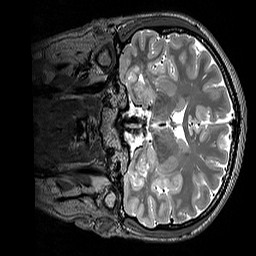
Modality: T2w
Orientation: coronal
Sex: male
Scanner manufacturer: siemens
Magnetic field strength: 3 T
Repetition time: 3.2 s
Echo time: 0.409 s